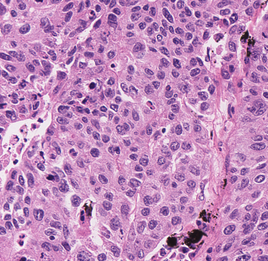
Tumor epithelial tissue: yes
Tumor-associated stroma tissue: yes
Normal tissue: no